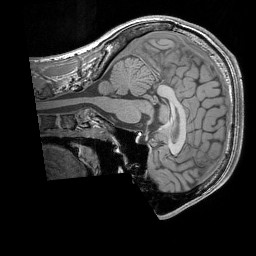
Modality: T1w
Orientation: sagittal
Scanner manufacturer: siemens
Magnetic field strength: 3 T
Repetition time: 1.83 s
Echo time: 0.00303 s